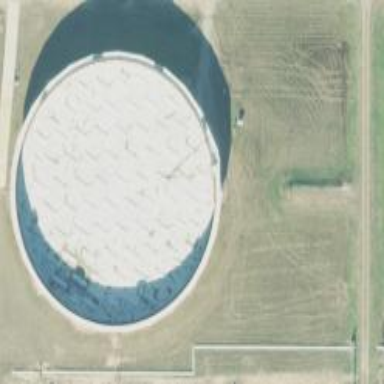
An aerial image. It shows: Storage tank building.